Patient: sex M, age 51
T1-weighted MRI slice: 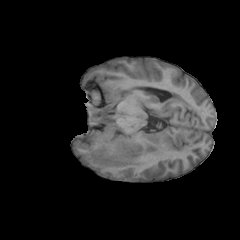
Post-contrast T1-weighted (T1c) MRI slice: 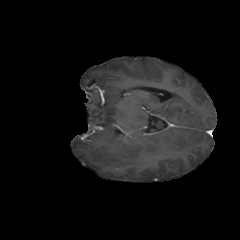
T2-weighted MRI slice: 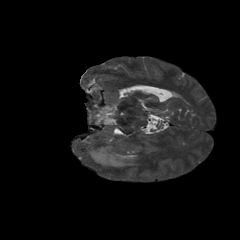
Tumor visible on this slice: yes
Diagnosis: Glioblastoma, IDH-wildtype
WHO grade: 4